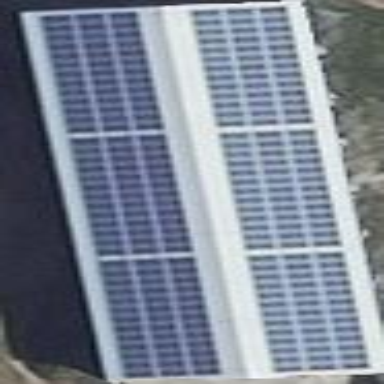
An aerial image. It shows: Building featuring small installation solar photovoltaic panel for electricity generation.